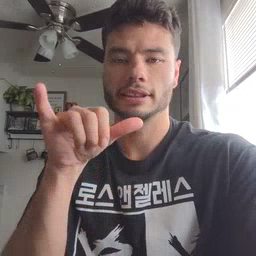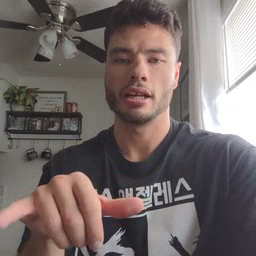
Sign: stay